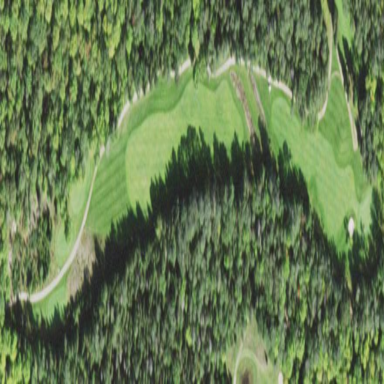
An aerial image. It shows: Rough grassy area used for golf.